Interaction volume radius: 5 \u00c5
Interaction volume height: 10 \u00c5
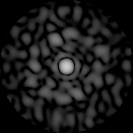
Disorder parameter: 0.8215